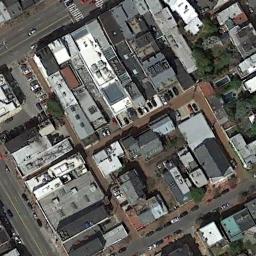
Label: dense_residential